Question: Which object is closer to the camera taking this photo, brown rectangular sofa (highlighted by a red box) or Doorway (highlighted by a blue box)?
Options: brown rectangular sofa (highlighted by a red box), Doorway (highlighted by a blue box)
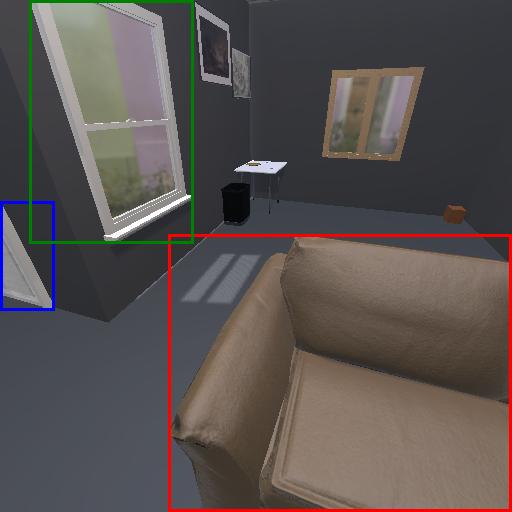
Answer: brown rectangular sofa (highlighted by a red box)